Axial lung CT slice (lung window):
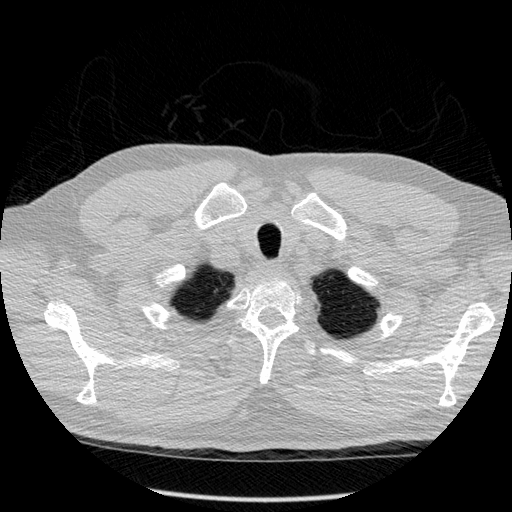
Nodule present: no